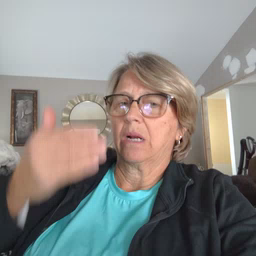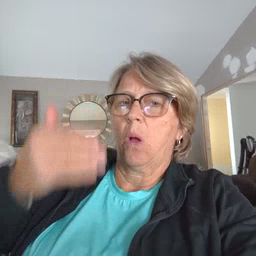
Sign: glasswindow